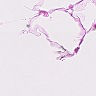
Metastatic tissue present: no